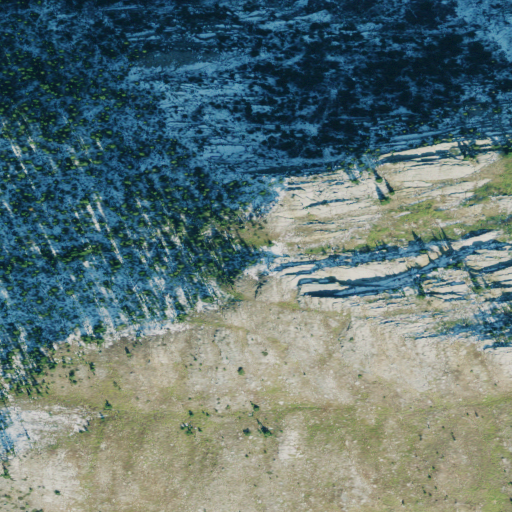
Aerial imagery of mountain in Montana named Roderick Mountain containing evergreen forest and shrub